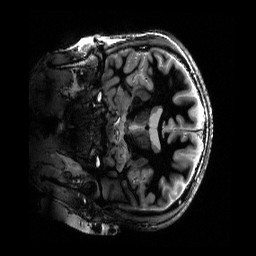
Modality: T1w
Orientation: coronal
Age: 30
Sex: male
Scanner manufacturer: siemens
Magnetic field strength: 6.98 T
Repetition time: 4.5 s
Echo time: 0.00337 s